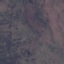
Label: HerbaceousVegetation